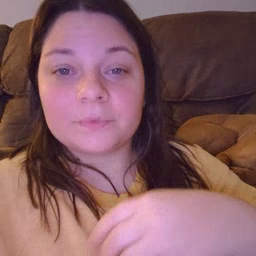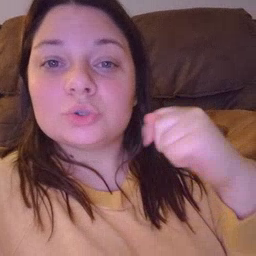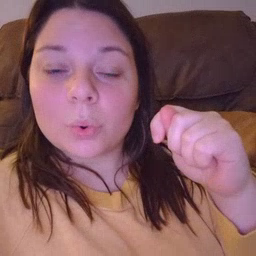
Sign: toy